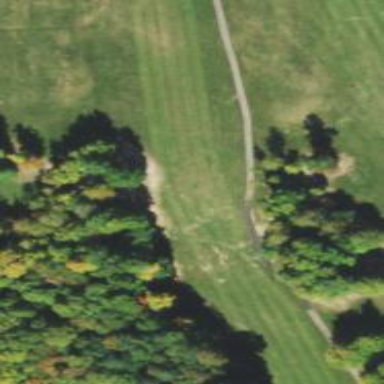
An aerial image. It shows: Golf hole.